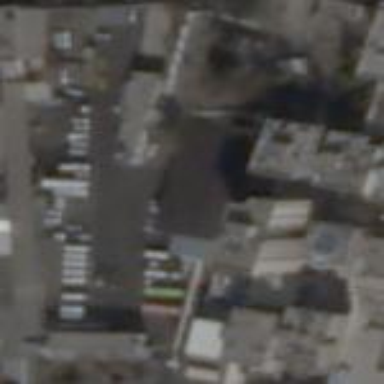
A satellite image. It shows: Government office.